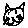
Label: cat